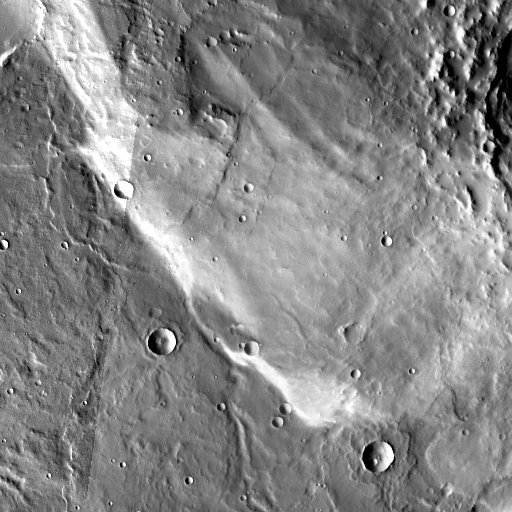
Crater classes present: Background, Other, Layered, Buried, Secondary